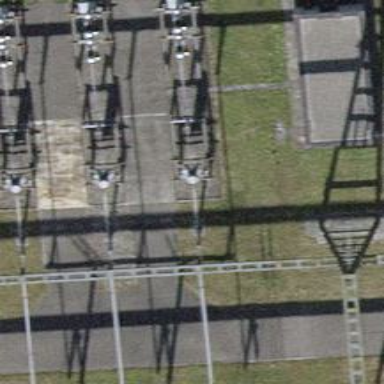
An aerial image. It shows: Switch used for power control.